RGB frame:
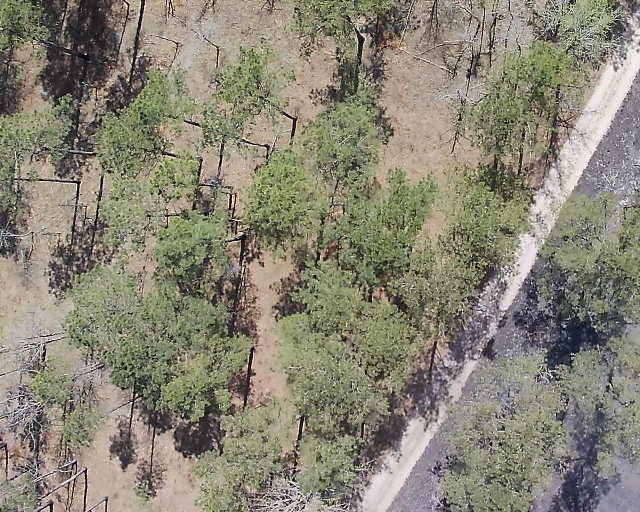
Thermal frame:
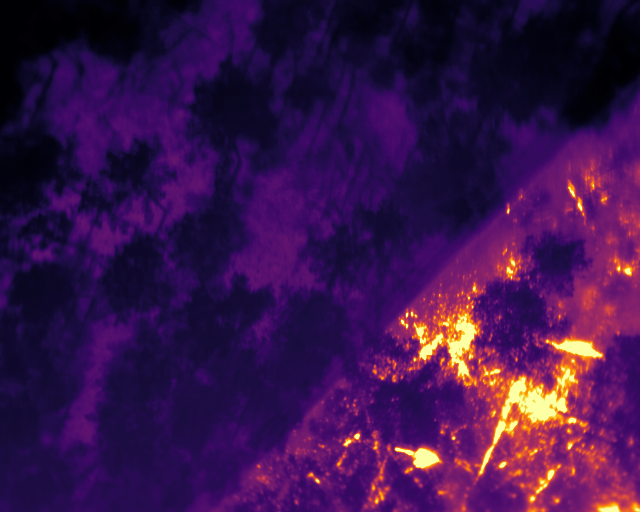
Captured: 2026-02-27 02:40:00
Pixels at or above 80 °C: 18758 (fraction of frame: 0.05724)